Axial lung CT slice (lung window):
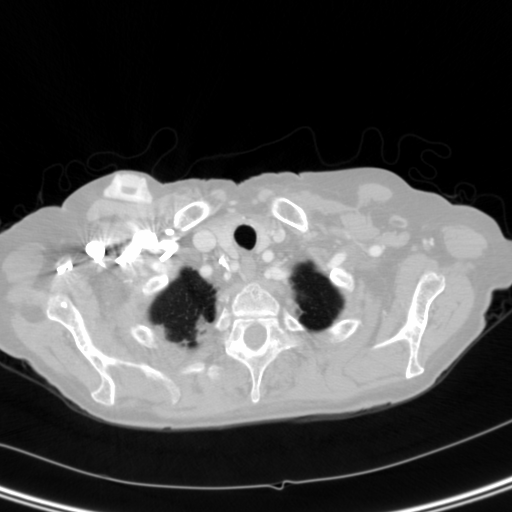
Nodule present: no